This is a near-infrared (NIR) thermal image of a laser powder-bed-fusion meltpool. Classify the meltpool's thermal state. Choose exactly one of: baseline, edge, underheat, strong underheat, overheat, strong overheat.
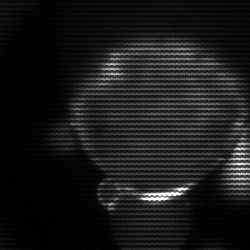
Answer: edge